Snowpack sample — Rabbit Ears Pass, Jackson County, Colorado, USA (12/17/25, 1:08 PM MST)
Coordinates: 40.387, -106.625
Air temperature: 34 °F
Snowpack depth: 46 cm
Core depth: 10 cm
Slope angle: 6°, slope face: 165°
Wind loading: medium
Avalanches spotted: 0
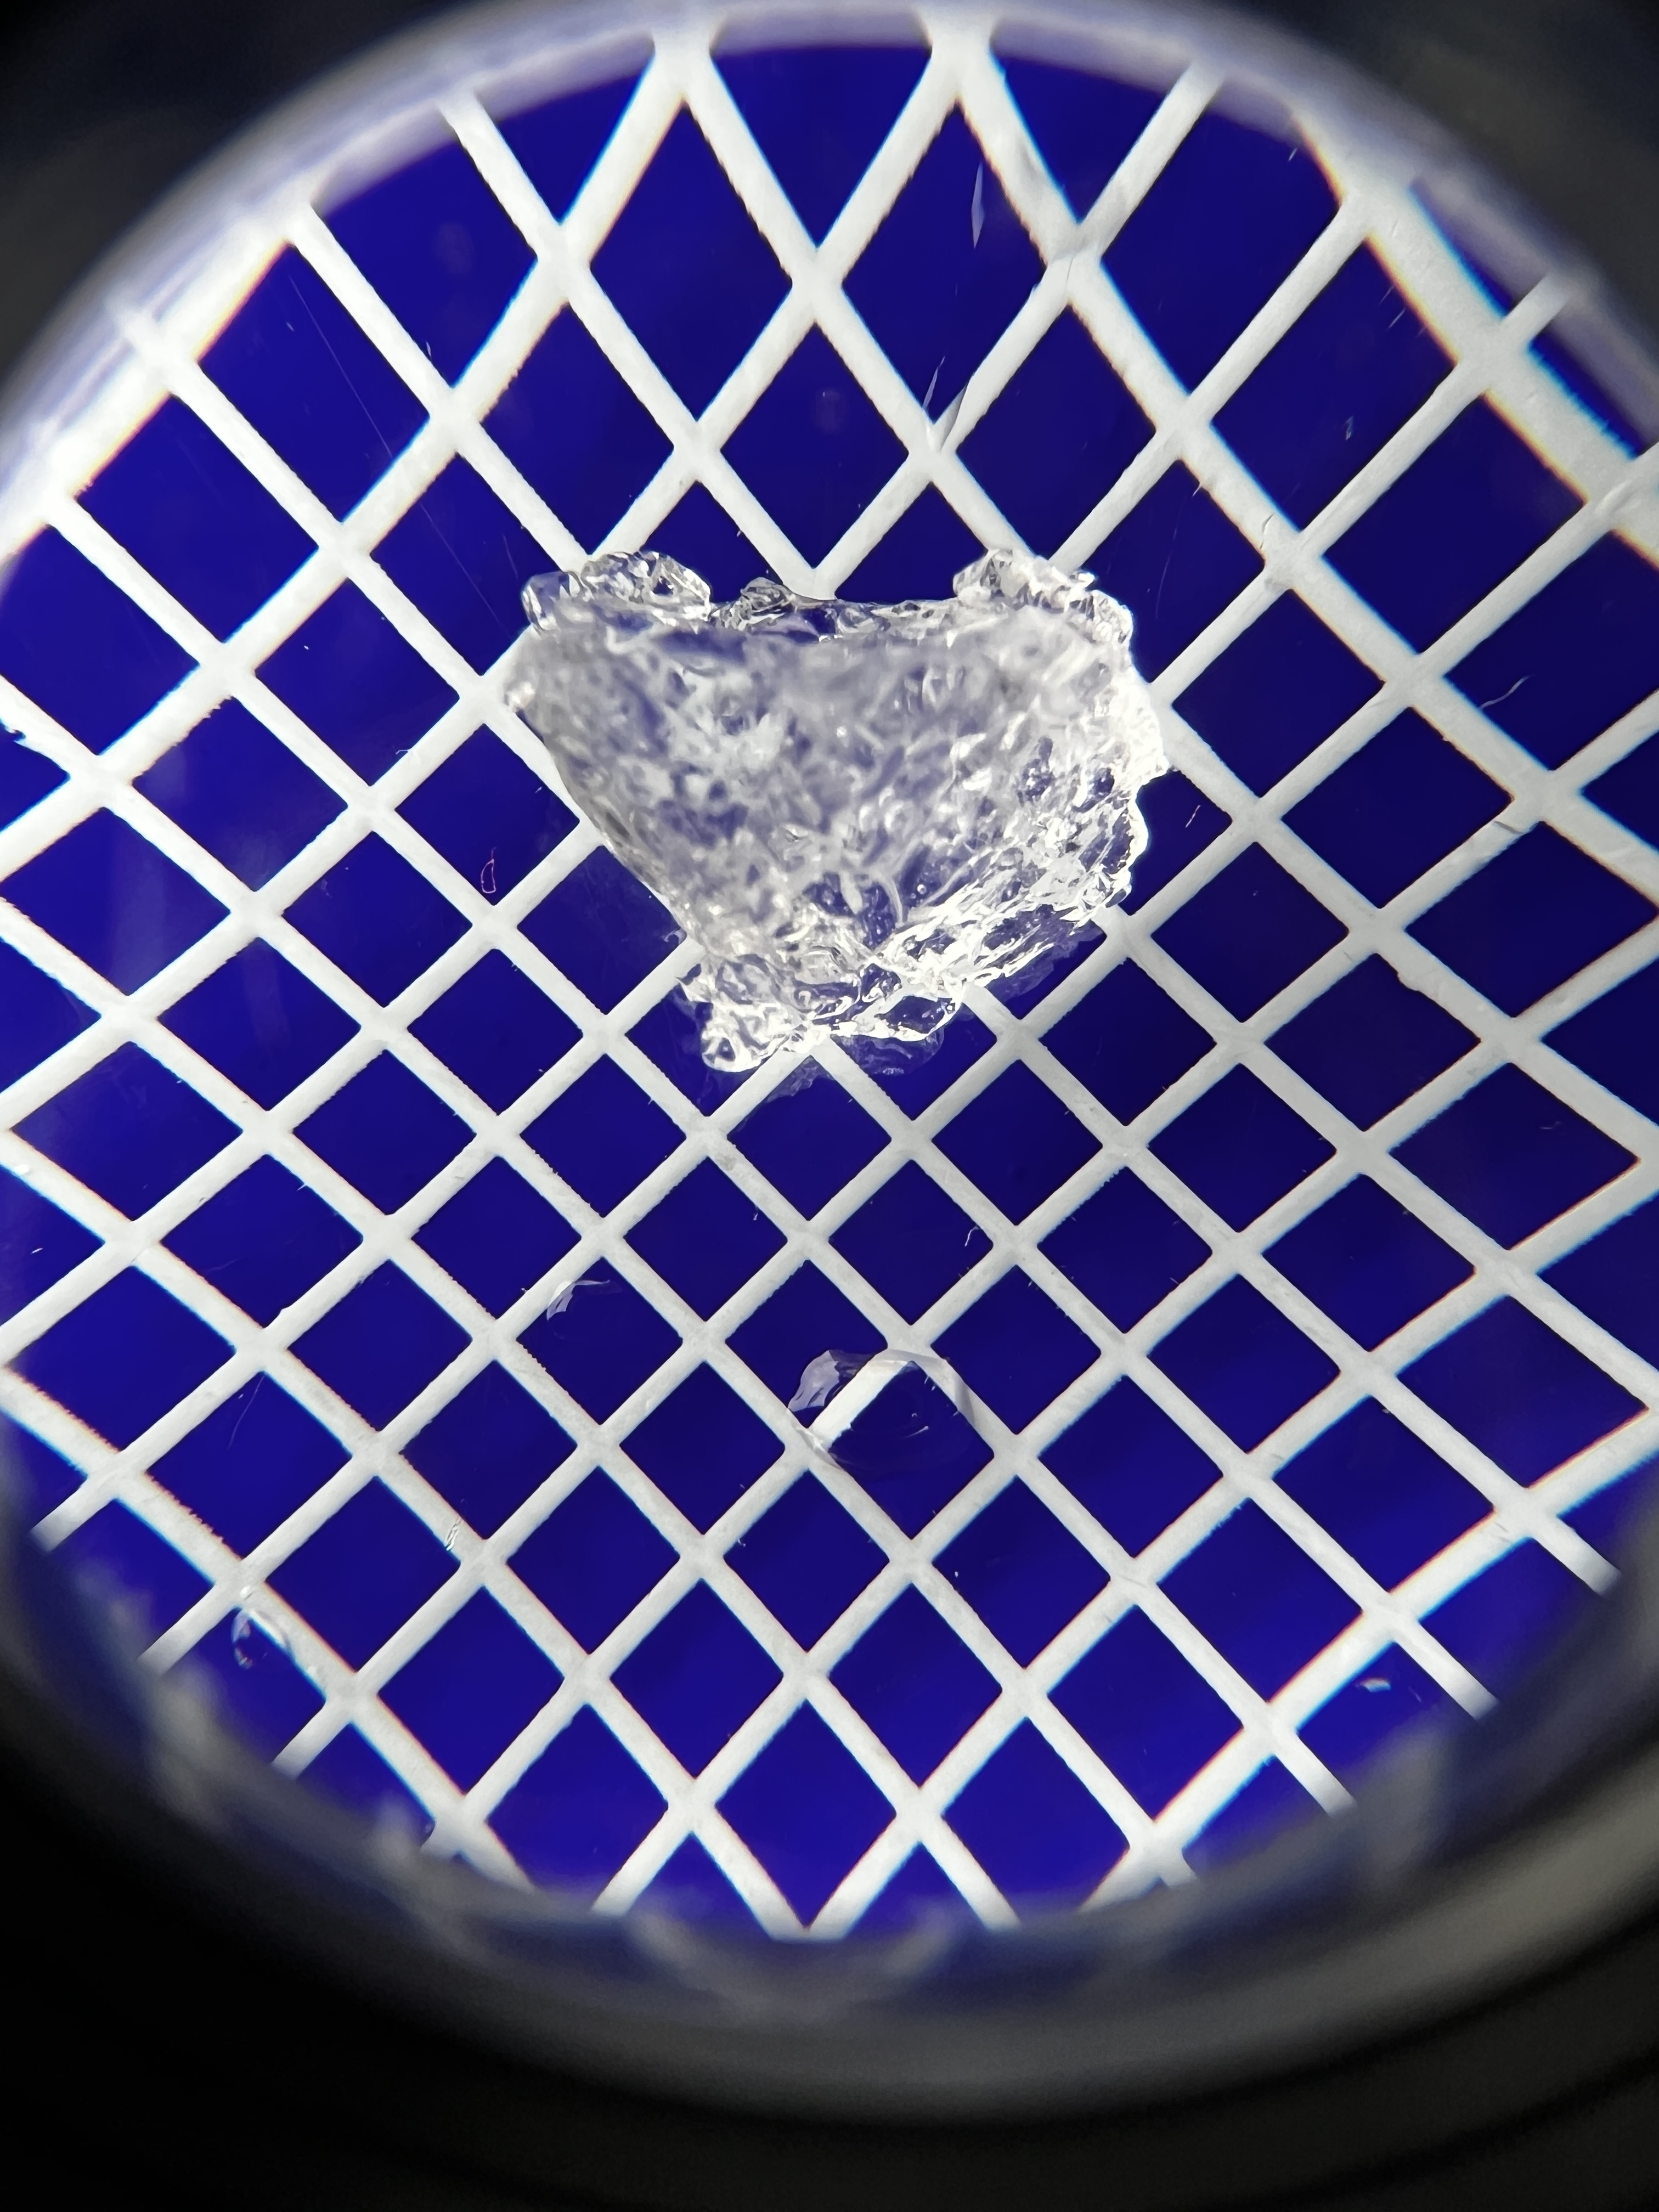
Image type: magnified_profile
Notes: No avalanches spotted nearby, although collected in a meadowy area with minimal risk on this face of the pass.